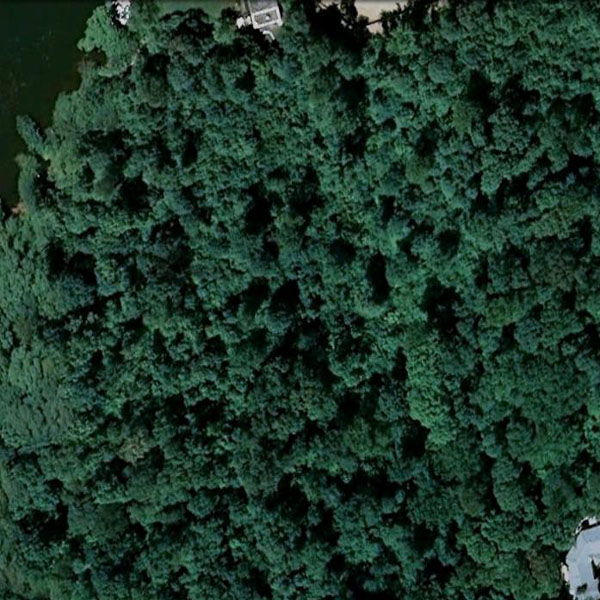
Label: Forest